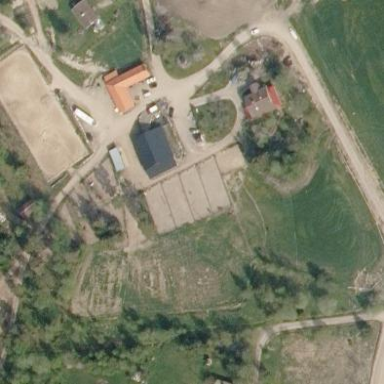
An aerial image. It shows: Fence surrounding area designated for animal keeping.